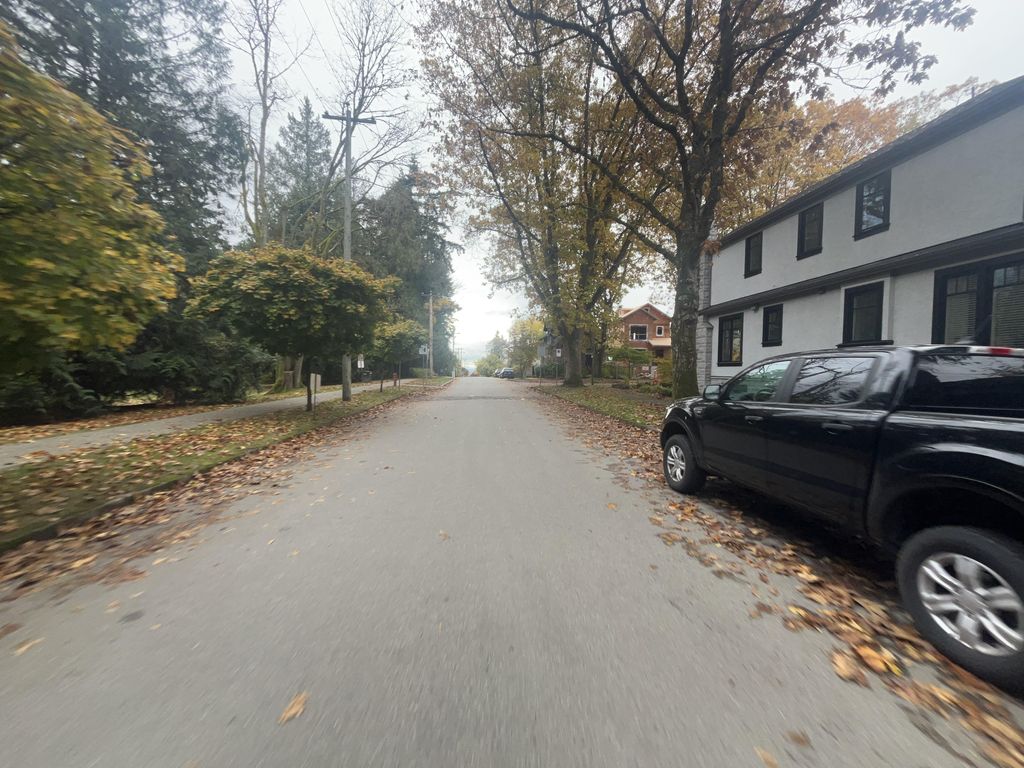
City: vancouver